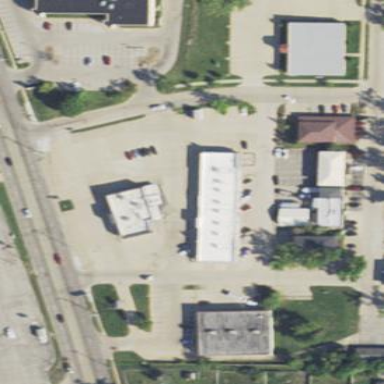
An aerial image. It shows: Retail area.